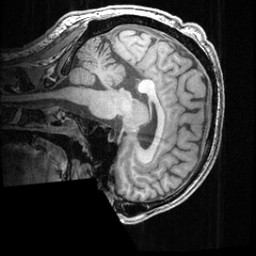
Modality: T1w
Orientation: sagittal
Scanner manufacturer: ge
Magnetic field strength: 3 T
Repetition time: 0.008572 s
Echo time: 0.003384 s